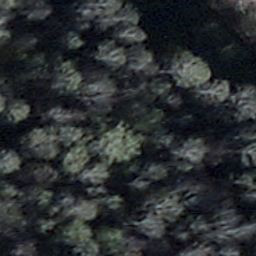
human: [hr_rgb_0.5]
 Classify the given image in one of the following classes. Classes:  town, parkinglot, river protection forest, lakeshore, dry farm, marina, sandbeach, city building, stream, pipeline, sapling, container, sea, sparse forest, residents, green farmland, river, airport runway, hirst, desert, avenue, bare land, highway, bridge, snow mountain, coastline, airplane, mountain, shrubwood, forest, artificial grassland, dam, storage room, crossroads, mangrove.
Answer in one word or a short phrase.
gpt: shrubwood